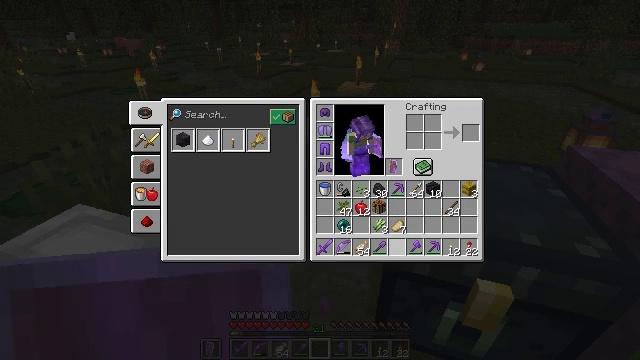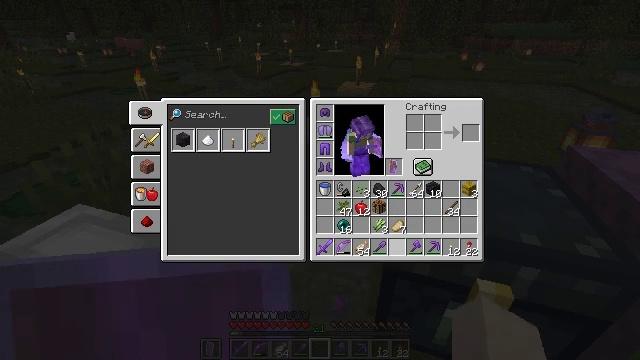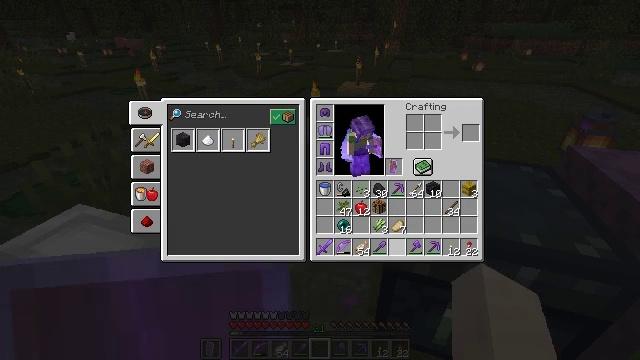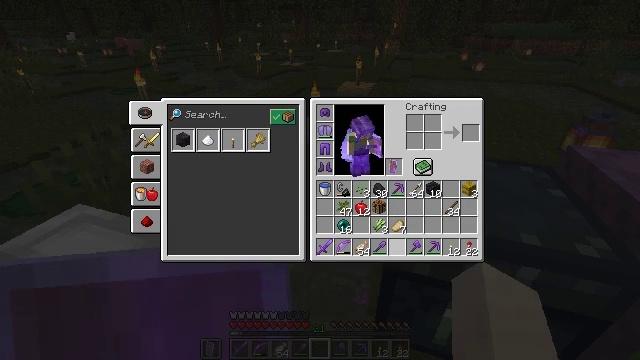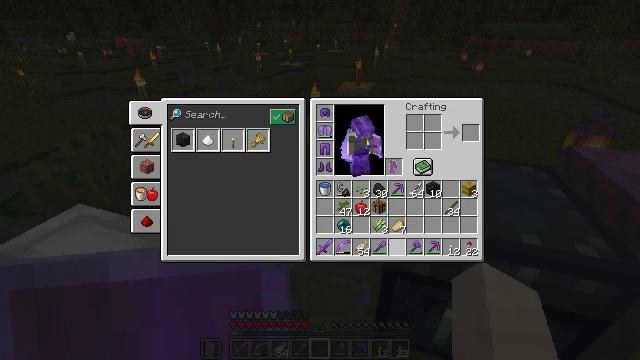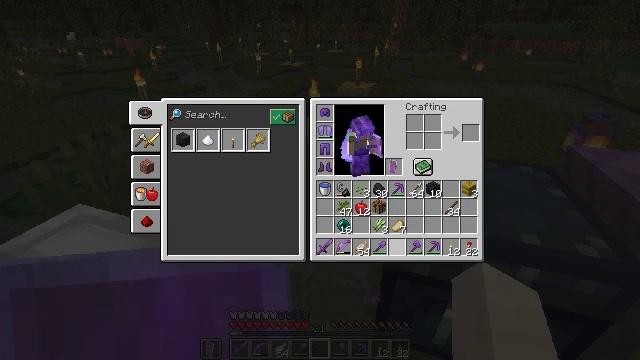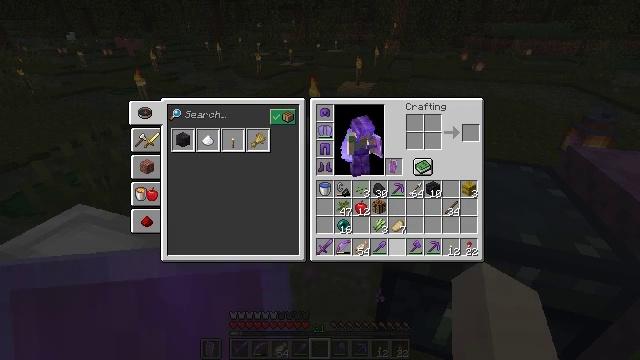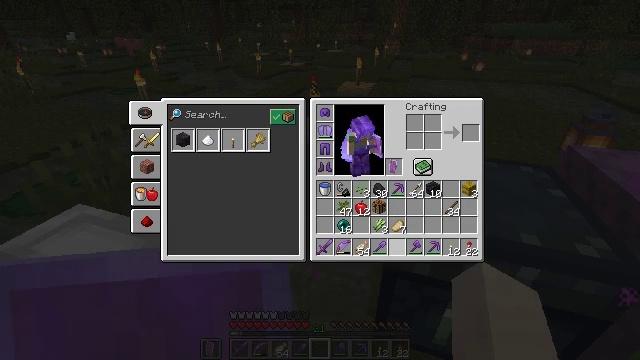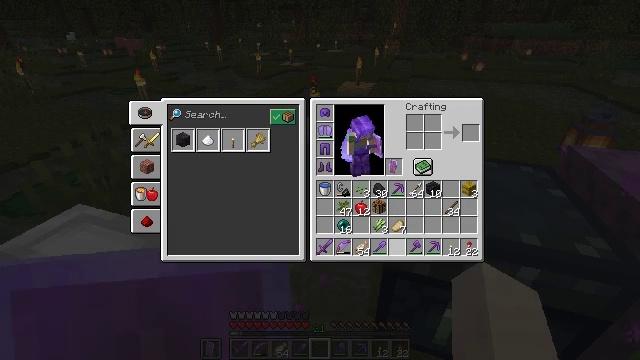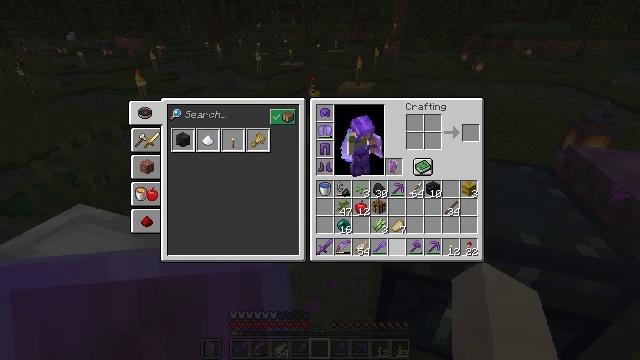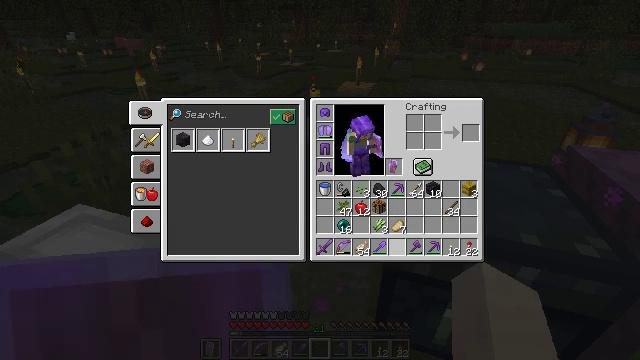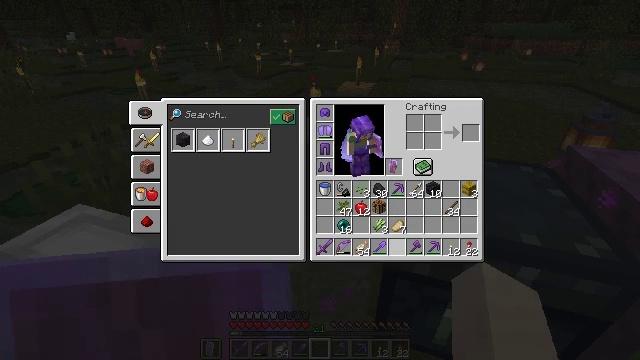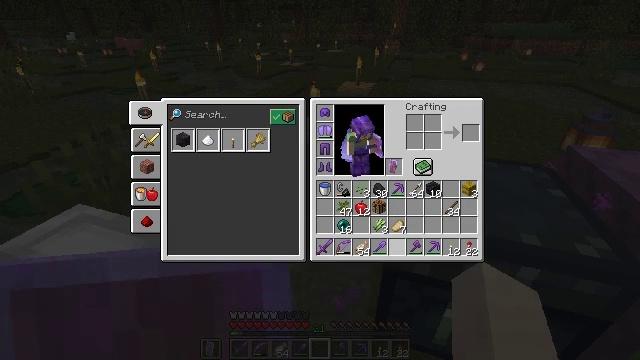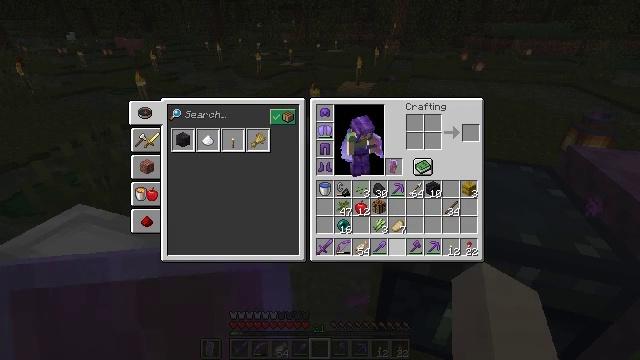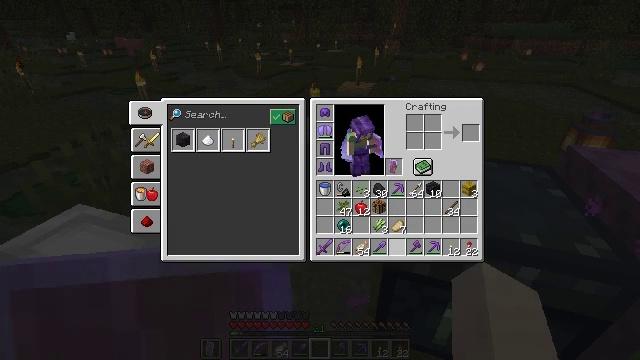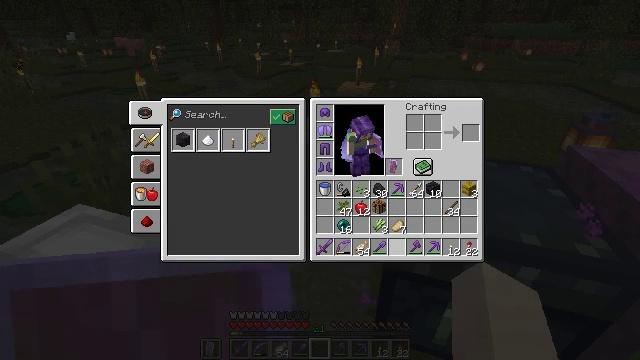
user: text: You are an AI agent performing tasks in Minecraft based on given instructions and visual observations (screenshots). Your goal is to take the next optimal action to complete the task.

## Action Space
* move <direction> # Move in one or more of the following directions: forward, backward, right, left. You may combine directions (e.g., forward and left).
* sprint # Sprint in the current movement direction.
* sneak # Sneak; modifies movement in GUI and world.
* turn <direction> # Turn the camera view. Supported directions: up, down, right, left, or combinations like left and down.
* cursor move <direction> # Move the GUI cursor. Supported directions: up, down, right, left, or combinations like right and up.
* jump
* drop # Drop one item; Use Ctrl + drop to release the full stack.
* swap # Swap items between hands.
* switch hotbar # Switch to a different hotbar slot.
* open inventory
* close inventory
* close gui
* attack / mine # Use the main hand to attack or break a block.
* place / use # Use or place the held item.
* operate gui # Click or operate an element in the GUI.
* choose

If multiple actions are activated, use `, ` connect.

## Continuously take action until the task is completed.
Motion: motion action
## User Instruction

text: Recycle the crafting table.
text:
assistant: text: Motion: sneak
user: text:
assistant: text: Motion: no_op
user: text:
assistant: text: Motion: no_op
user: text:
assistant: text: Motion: no_op
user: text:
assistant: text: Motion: no_op
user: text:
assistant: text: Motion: no_op
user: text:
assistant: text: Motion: no_op
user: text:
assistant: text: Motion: no_op
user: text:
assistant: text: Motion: no_op
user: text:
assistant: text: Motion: no_op
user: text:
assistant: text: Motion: no_op
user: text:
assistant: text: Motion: no_op
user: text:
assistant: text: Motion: no_op
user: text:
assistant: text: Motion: no_op
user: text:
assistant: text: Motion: no_op
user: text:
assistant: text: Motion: no_op
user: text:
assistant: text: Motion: no_op
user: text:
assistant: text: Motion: no_op
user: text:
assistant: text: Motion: no_op
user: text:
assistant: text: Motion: no_op
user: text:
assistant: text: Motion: no_op
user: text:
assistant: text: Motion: no_op
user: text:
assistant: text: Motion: no_op
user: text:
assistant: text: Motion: no_op
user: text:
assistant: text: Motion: no_op
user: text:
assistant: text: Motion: no_op
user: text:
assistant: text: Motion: no_op
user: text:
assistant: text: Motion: no_op
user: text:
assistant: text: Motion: no_op
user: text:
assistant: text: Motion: turn right and down